Question: In Gmail, when I click the compose button, then move my mouse off of it without letting up on the mouse button, I get this sort of elegant two-tiered border:

How is this effect being done? Can I apply this effect to an anchor tag?
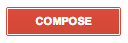
Answer: Yes, you can, simply use 'border-style: double':
'''
a {
color: #fff;
background-color: #f00;
font-weight: bold;
border: 6px double #fff;
padding: 0.4em 1em;
}
'''
<URL>.
The 'border-color' here is '#fff' which appears 'within,' or between, the background-coloured segments.
If you want to get even more interesting, and have the 'outer-most border' be a different colour to the 'background-color', then you can also use 'box-shadow' (or the vendor-prefixed variants) to:
'''
a {
text-decoration: none;
color: #fff;
background-color: #f00;
font-weight: bold;
border: 3px solid #fff;
padding: 0.4em 1em;
box-shadow: 0 0 0 4px #f90;
}
'''
<URL>.
This displaces the shadow by zero units horizontally, zero units vertically, has a blur of zero units and a spread of '4px'.
The 'box-shadow' approach, of course, allows for <URL> to allow the margins to take effect.